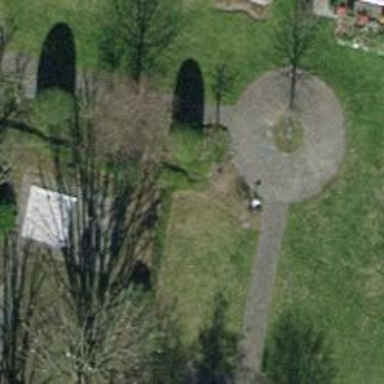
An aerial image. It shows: Urban tree adds touch of nature to the surroundings.